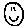
Label: smiley face